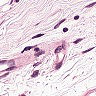
Metastatic tissue present: no